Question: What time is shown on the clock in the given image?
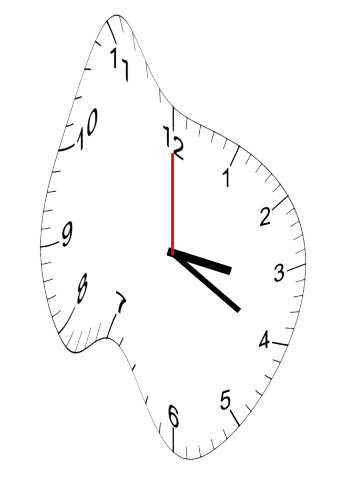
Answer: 03:20:00